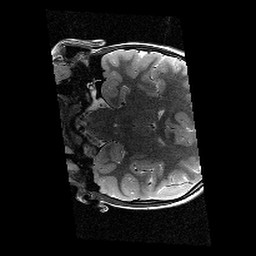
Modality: T2w
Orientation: coronal
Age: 12
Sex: female
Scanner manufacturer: siemens
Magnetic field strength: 3 T
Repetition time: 9.23 s
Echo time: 0.067 s